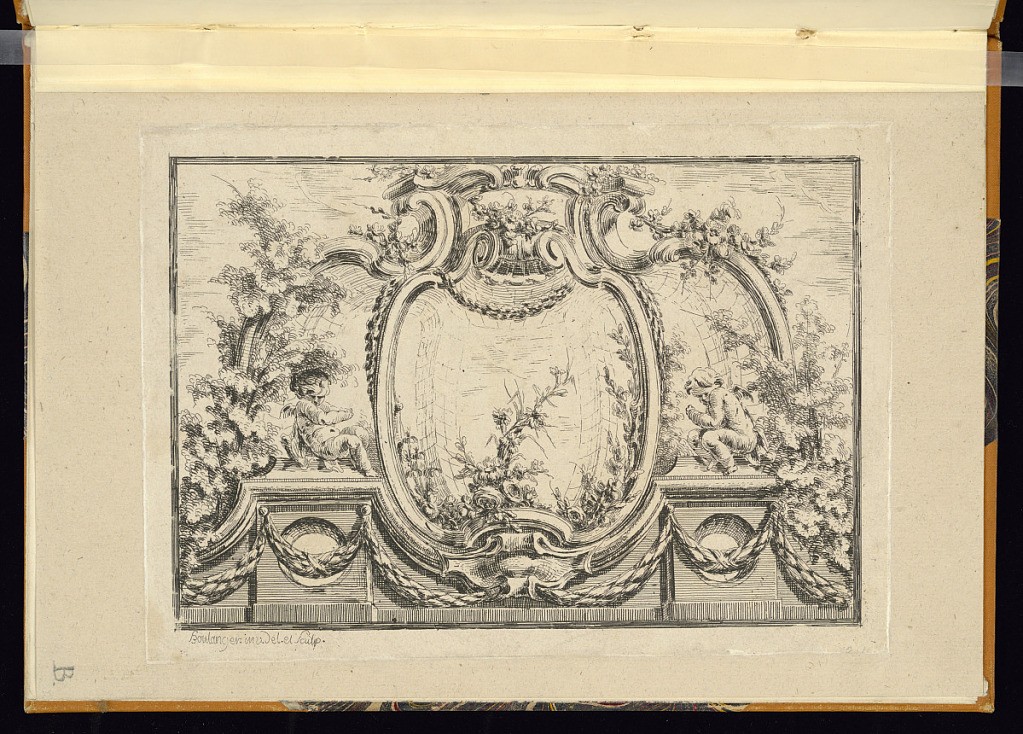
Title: Panel Design
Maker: Jean-François-Antoine Boulanger, French?, active mid 18th century
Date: mid- 18th century
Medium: Etching on paper
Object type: Print
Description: Design for an ornamental panel, possibly an overdoor panel, featuring a large pedestal, cartouches, winged putti, festoons of leaves, scrolling leaves, c-scrolls, and shell motifs, flowers, foliate branches and treillage (trellis). The plate is signed.